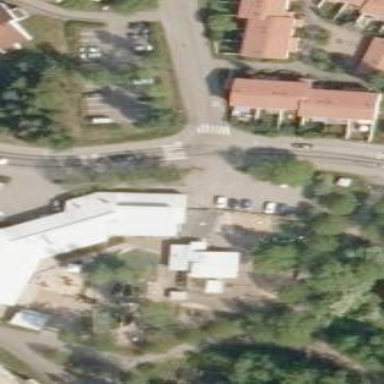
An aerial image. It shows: Kindergarten.